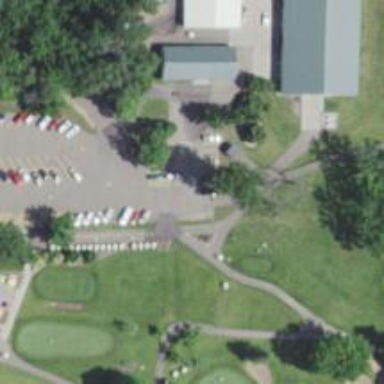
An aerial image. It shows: Asphalt path designated as golf cartpath.